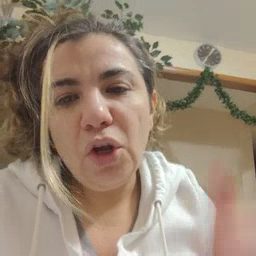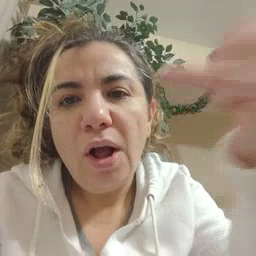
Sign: callonphone